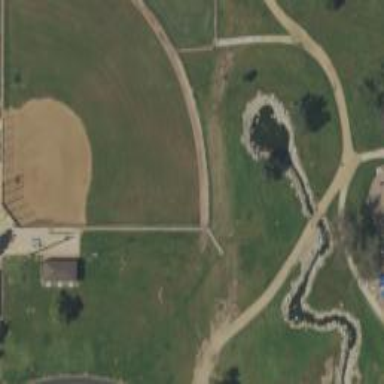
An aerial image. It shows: Baseball pitch for leisure land activities.